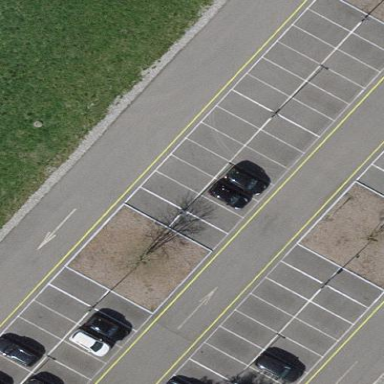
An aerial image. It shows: Asphalt parking aisle designated as service road.